Question: I'm using this code:
'''
- (void)applicationDidFinishLaunching:(NSNotification *)aNotification
{
// Insert code here to initialize your application
NSUserNotification *notification = [[NSUserNotification alloc] init];
[notification setTitle: @"Title"];
[notification setSubtitle: @"Subtitle"];
[notification setInformativeText: @"Informative Text"];
[notification setHasActionButton: YES];
[notification setActionButtonTitle: @"Action Button"];
[notification setOtherButtonTitle: @"Other Button"];
[notification setSoundName: NSUserNotificationDefaultSoundName];
[notification setDeliveryDate: [NSDate dateWithTimeIntervalSinceNow: 10]];
[[NSUserNotificationCenter defaultUserNotificationCenter] scheduleNotification: notification];
}
'''
And I'm getting, without fail,

No action button, or other button.
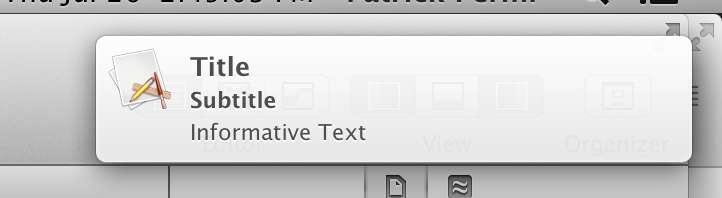
Answer: And here was the answer.
Thanks again to #macdev on freenode.

The selection needs to be "Alerts" to have buttons.